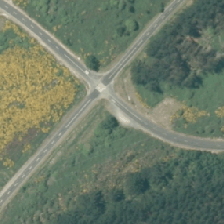
Land cover: harvested_forest